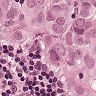
Metastatic tissue present: yes